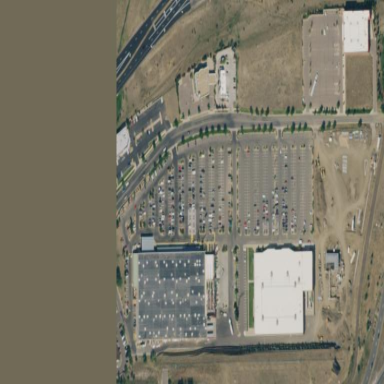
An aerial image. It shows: Retail area.